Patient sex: F
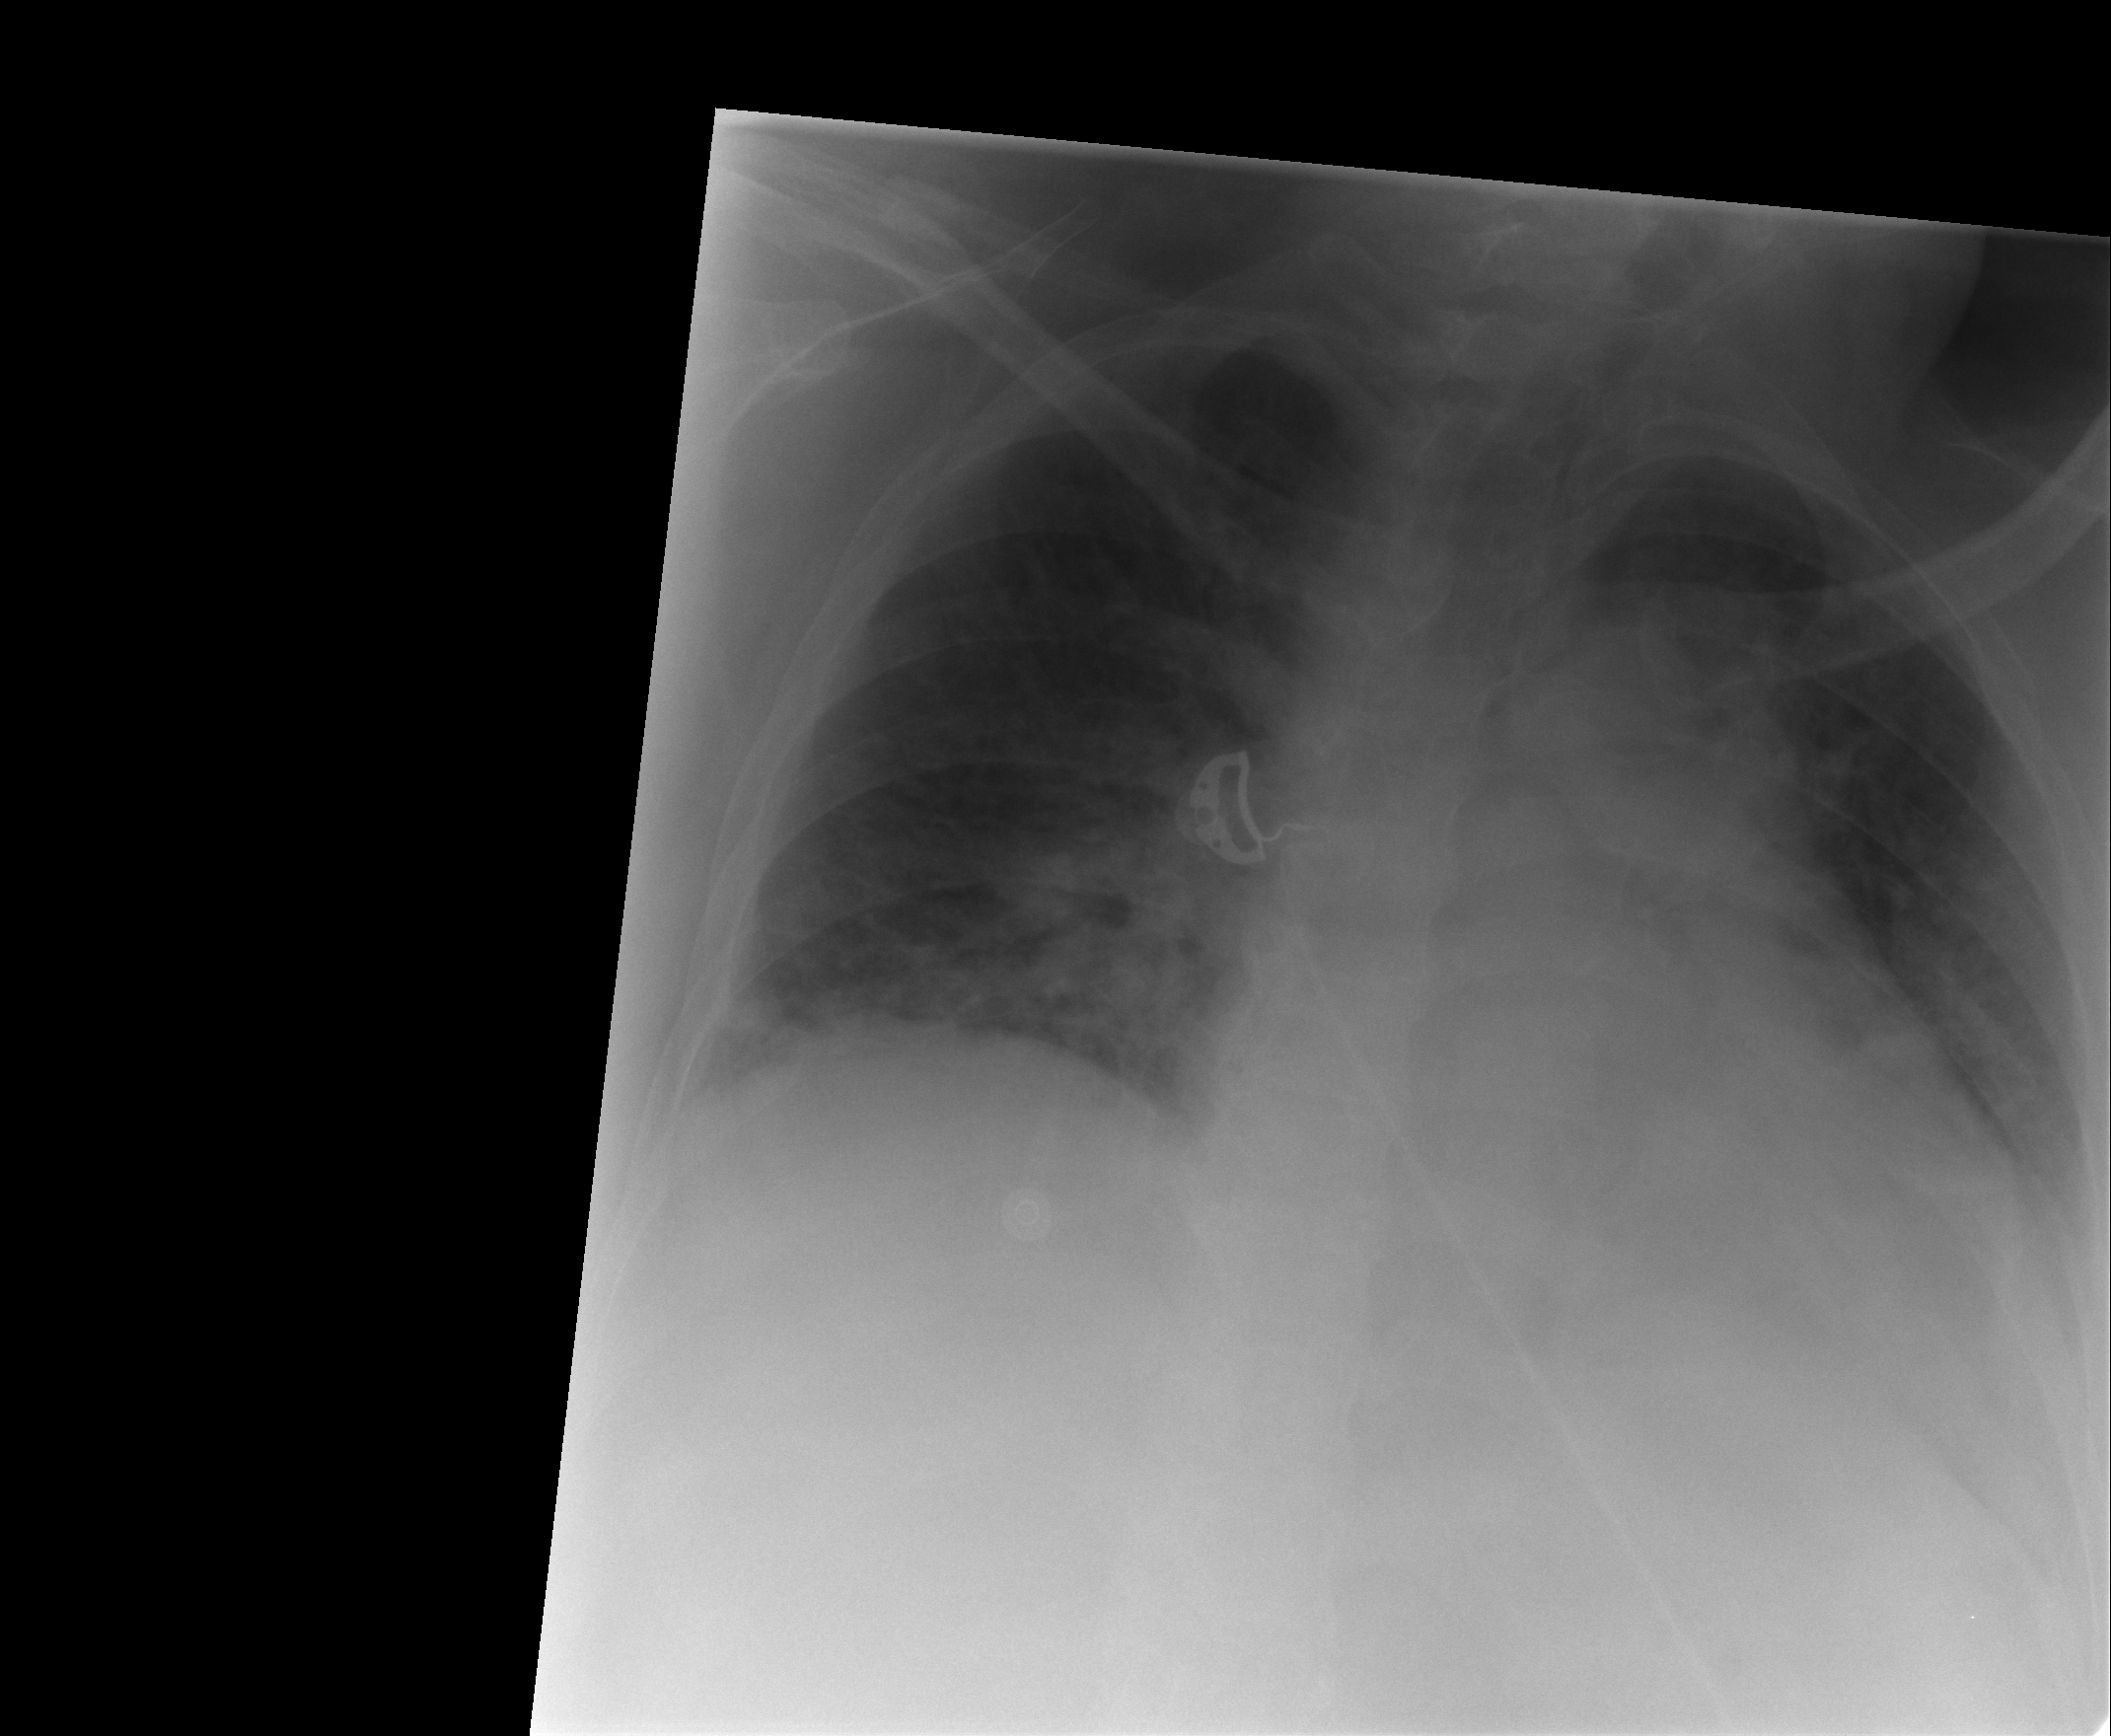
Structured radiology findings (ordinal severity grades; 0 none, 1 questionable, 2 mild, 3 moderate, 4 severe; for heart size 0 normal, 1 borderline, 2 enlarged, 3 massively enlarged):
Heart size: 2
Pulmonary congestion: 2
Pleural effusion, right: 0
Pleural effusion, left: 1
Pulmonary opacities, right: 2
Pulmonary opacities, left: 2
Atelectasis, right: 2
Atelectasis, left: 1